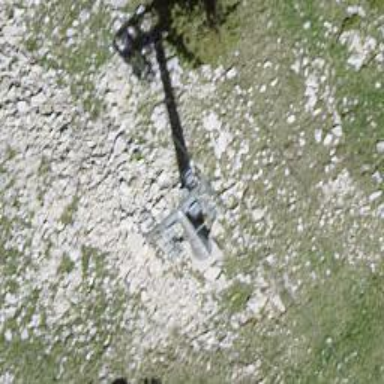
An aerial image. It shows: Chair lift captured from aerial perspective.